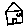
Label: house